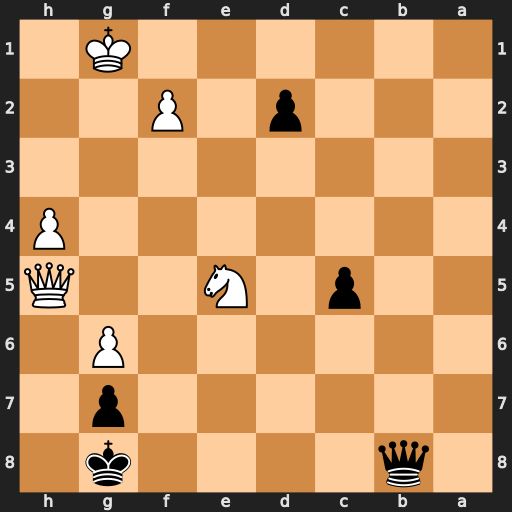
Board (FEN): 1q4k1/6p1/6P1/2p1N2Q/7P/8/3p1P2/6K1
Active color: b
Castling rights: -
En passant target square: -
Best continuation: Qb1+ Kg2 d1=Q Qxd1 Qxd1